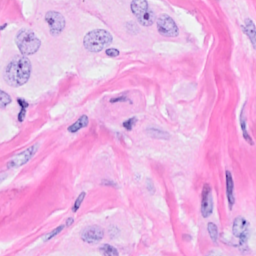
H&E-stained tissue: Breast